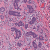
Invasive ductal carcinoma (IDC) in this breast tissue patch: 0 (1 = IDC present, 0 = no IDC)